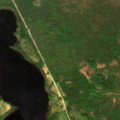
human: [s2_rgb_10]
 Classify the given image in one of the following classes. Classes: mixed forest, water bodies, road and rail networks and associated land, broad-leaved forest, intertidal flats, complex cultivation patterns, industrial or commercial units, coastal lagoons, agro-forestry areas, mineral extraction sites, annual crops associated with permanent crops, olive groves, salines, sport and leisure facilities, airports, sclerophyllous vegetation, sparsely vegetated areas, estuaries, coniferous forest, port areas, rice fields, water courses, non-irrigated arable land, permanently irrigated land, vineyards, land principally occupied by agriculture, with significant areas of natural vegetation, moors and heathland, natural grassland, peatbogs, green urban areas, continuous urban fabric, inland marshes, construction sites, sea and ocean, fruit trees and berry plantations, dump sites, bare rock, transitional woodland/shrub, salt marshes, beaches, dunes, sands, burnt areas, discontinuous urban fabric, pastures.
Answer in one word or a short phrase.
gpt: coniferous forest, mixed forest, water bodies